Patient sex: M
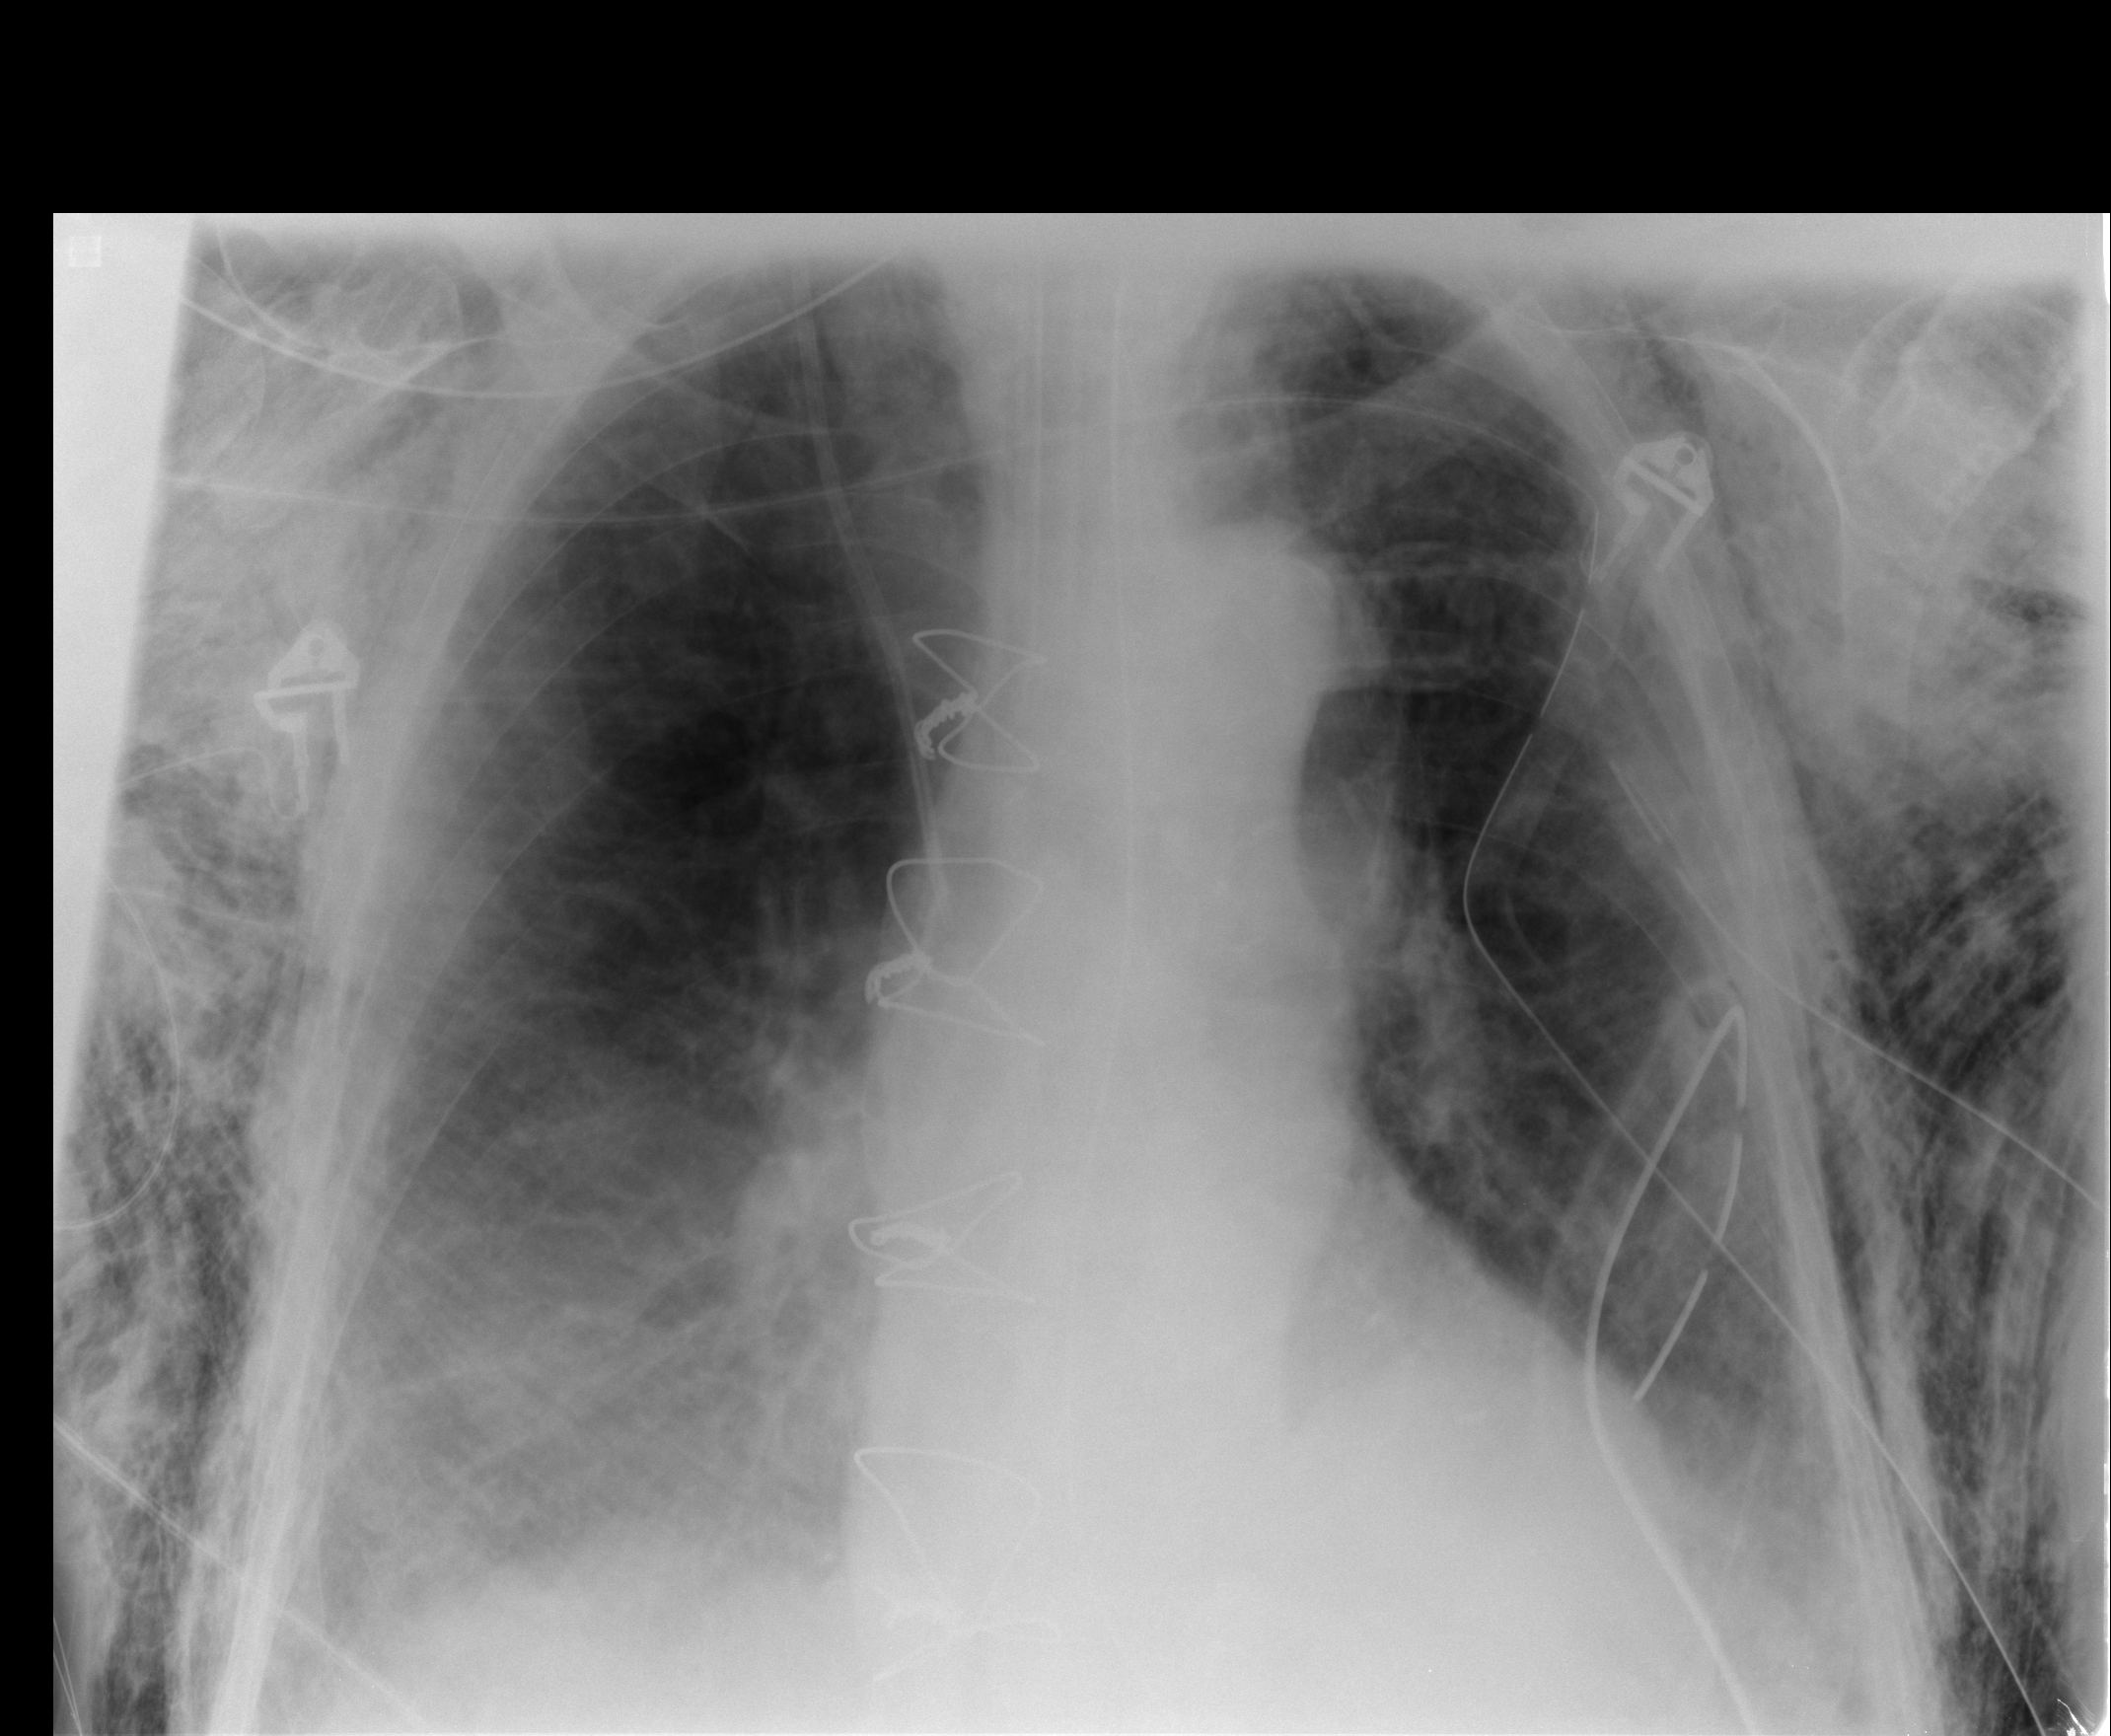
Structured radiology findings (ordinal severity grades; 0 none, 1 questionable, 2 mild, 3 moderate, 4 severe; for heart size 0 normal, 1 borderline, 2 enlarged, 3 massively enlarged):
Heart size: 1
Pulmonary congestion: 0
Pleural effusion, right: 1
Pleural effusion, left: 1
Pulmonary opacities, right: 0
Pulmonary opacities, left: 1
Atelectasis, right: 2
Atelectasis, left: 2